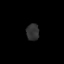
Tissue: lung
Cell type: Epithelial cells
Senescence score: 0.1968
Nuclear area (px): 206
Mean DAPI intensity: 49.083